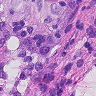
Metastatic tissue present: yes